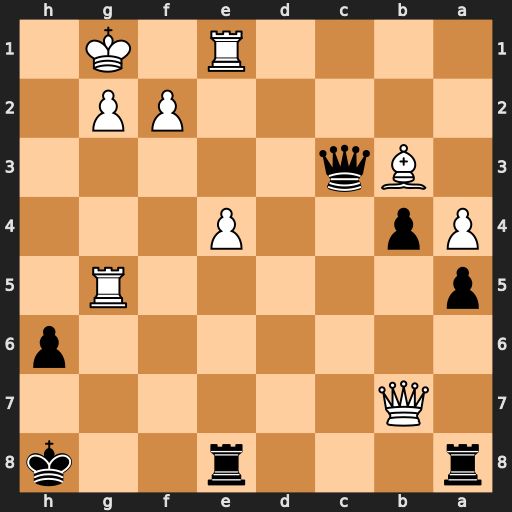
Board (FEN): r3r2k/1Q6/7p/p5R1/Pp2P3/1Bq5/5PP1/4R1K1
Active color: b
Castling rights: -
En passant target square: -
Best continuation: Qxe1+ Kh2 hxg5